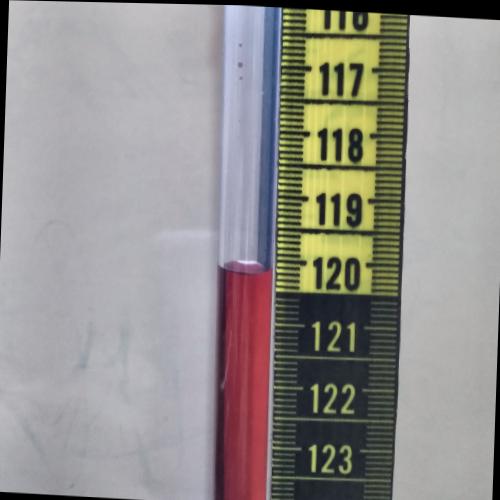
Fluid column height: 120.2 cm